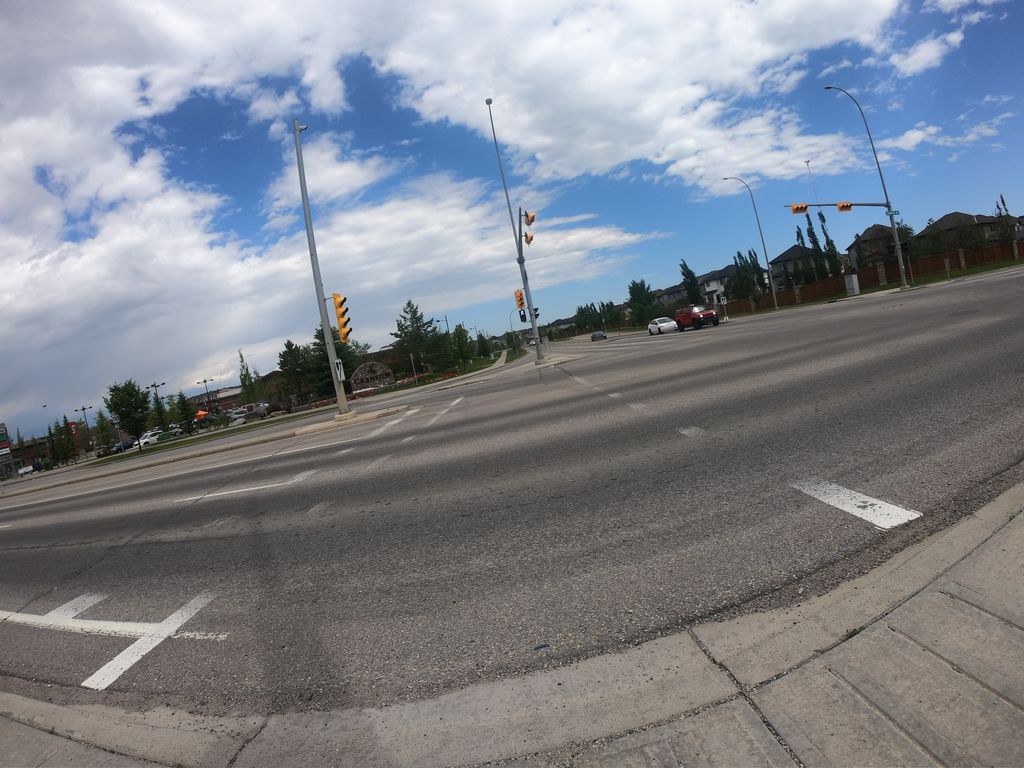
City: calgary